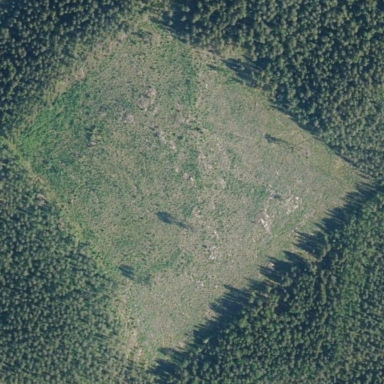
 likely man-made clearing in the landscape."